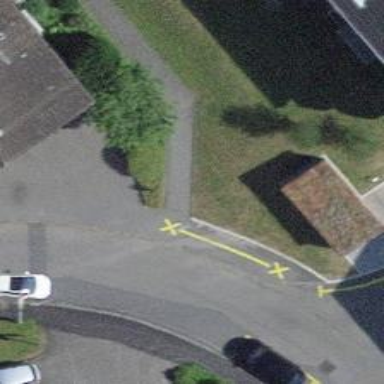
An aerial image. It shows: Kerb serving as barrier.